Question: I would like to extract the definitions from the book <URL>:

I tried running it through the <URL>, it gets a lot of them wrong. So I'm thinking of doing it from scratch in Tesseract. Note the is bold and the is not bold.
How can I use Node.js and Tesseract to get basically an array of JSON objects sort of like this:
'''
[
...
{ "term": "'odahizhdoojih, yo/o/", "definition": "they will carry ..." },
...
]
'''
The details of what the 'term' looks like is not super important here (I'll encode it in unicode), I'm mainly wondering how the architecture should be for Node.js to do this, and how I should properly train the system? Do I need to take screenshots of the words and somehow train it with manual annotations? How does this generally work in this situation?
Related:
- <URL>
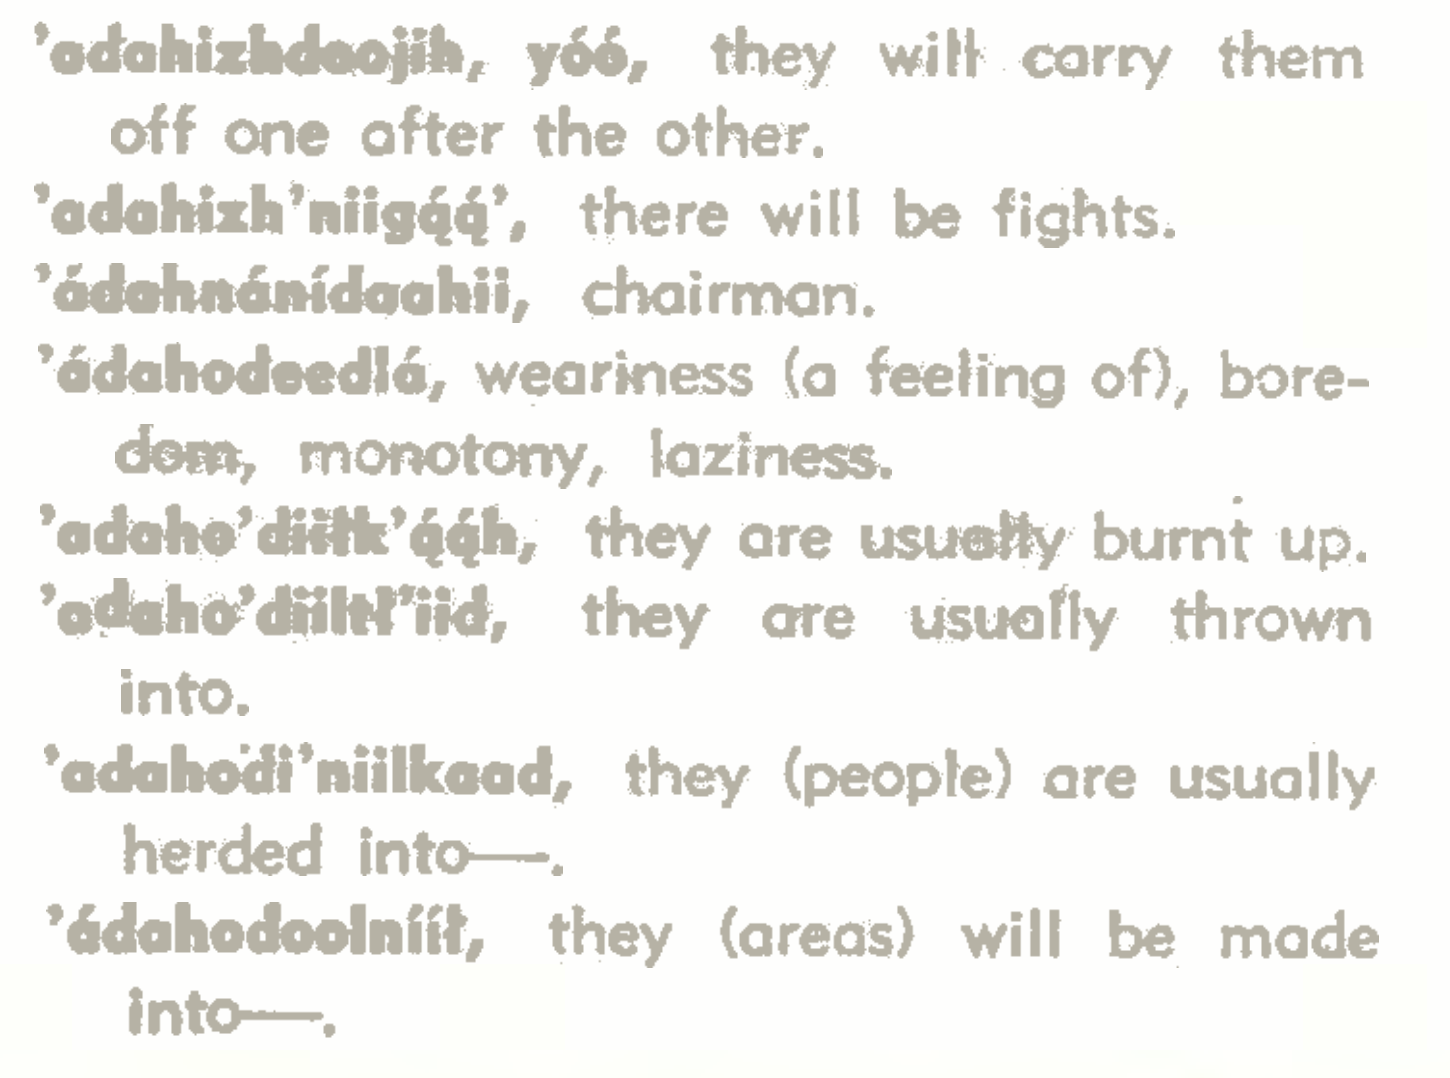
Answer: Tesseract takes a 'lang' variable that you can expand to include different languages if they're installed. I've used the UB Mannheim (<URL> installation which includes a ton of languages supported.
To get better and more accurate results, the best thing to do is to process the image before handing it to Tesseract. Set a white/black threshold so that you have black text on white background with no shading. I'm not sure how to do this in Node, but I've done it with Python's OpenCV library.
If that font doesn't get you decent results with the out of the box, then you'll want to train your own, yes. This blog post walks through the process in great detail: <URL>. It revolves around using the jTessBoxEditor to hand-label the objects detected in the images you're using.
Edit: In brief, the process to train your own:
1. Install jTessBoxEditor (https://sourceforge.net/projects/vietocr/files/jTessBoxEditor/). Requires Java Runtime installed as well.
2. Collect your training images. They want to be .tiffs. I found I got fairly accurate results with not a whole lot of images that had a good sample of all the characters I wanted to detect. Maybe 30/40 images. It's tedious, so you don't want to do TOO many, but need enough in order to get a good sampling.
3. Use jTessBoxEditor to merge all the images into a single .tiff
4. Create a training label file (.box)j. This is done with Tesseract itself. tesseract your_language.font.exp0.tif your_language.font.exp0 makebox
5. Now you can open the box file in jTessBoxEditor and you'll see how/where it detected the characters. Bounding boxes and what character it saw. The tedious part: Hand fix all the bounding boxes and characters to accurately represent what is in the images. Not joking, it's tedious. Slap some tv episodes up and just churn through it.
6. Train the tesseract model itself
- 'font_properties''font 0 0 0 0 0'-
'tesseract num.font.exp0.tif font_name.font.exp0 nobatch box.train'
'unicharset_extractor font_name.font.exp0.box'
'shapeclustering -F font_properties -U unicharset -O font_name.unicharset font_name.font.exp0.tr'
'mftraining -F font_properties -U unicharset -O font_name.unicharset font_name.font.exp0.tr'
'cntraining font_name.font.exp0.tr'
You should, in there close to the end see some output that looks like this:
'Master shape_table:Number of shapes = 10 max unichars = 1 number with multiple unichars = 0'
That number of shapes should roughly be the number of characters present in all the image files you've provided.
If it went well, you should have 4 files created: 'inttemp' 'normproto' 'pffmtable' 'shapetable'. Rename them all with the prefix of 'your_language' from before. So e.g. 'your_language.inttemp' etc.
Then run:
'combine_tessdata your_language'
The file: 'your_language.traineddata' is the model. Copy that into your Tesseract's data folder. On Windows, it'll be like: 'C:\Program Files x86 esseract.0 essdata' and on Linux it's probably something like '/usr/shared/tesseract/4.0/tessdata'.
Then when you run Tesseract, you'll pass the 'lang=your_language'. I found best results when I still passed an existing language as well, so like for my stuff it was still English I was grabbing, just funny fonts. So I still wanted the English as well, so I'd pass: 'lang=your_language+eng'.